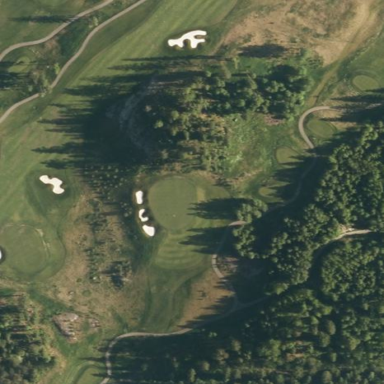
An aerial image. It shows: Rough grassy area used for golf.